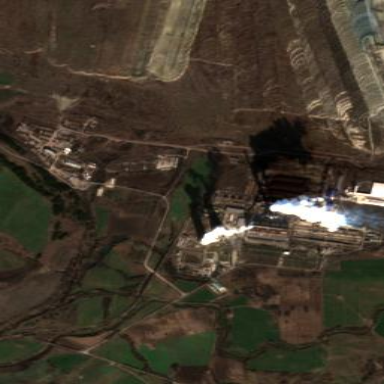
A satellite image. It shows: Industrial area with coal power plant.